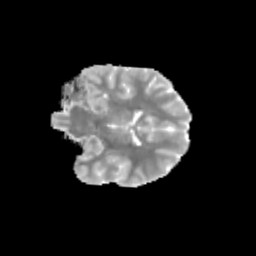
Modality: MD
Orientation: coronal
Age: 12
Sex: female
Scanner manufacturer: siemens
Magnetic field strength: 3 T
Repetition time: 3.8 s
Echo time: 0.07 s